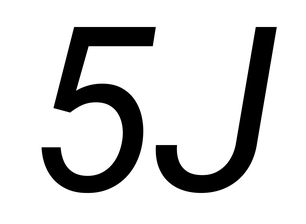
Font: Roboto-Italic_Italic